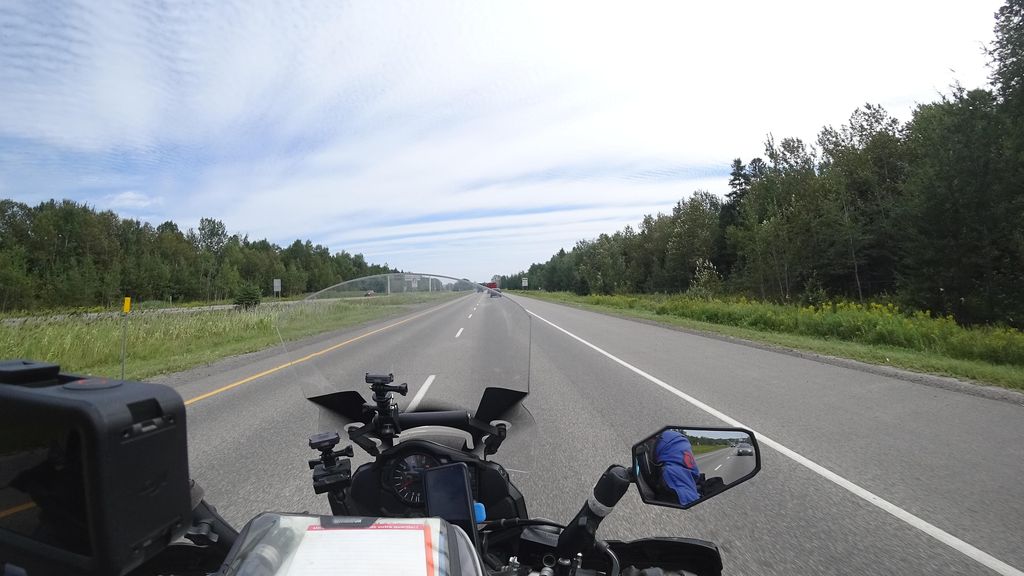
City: quebec_city